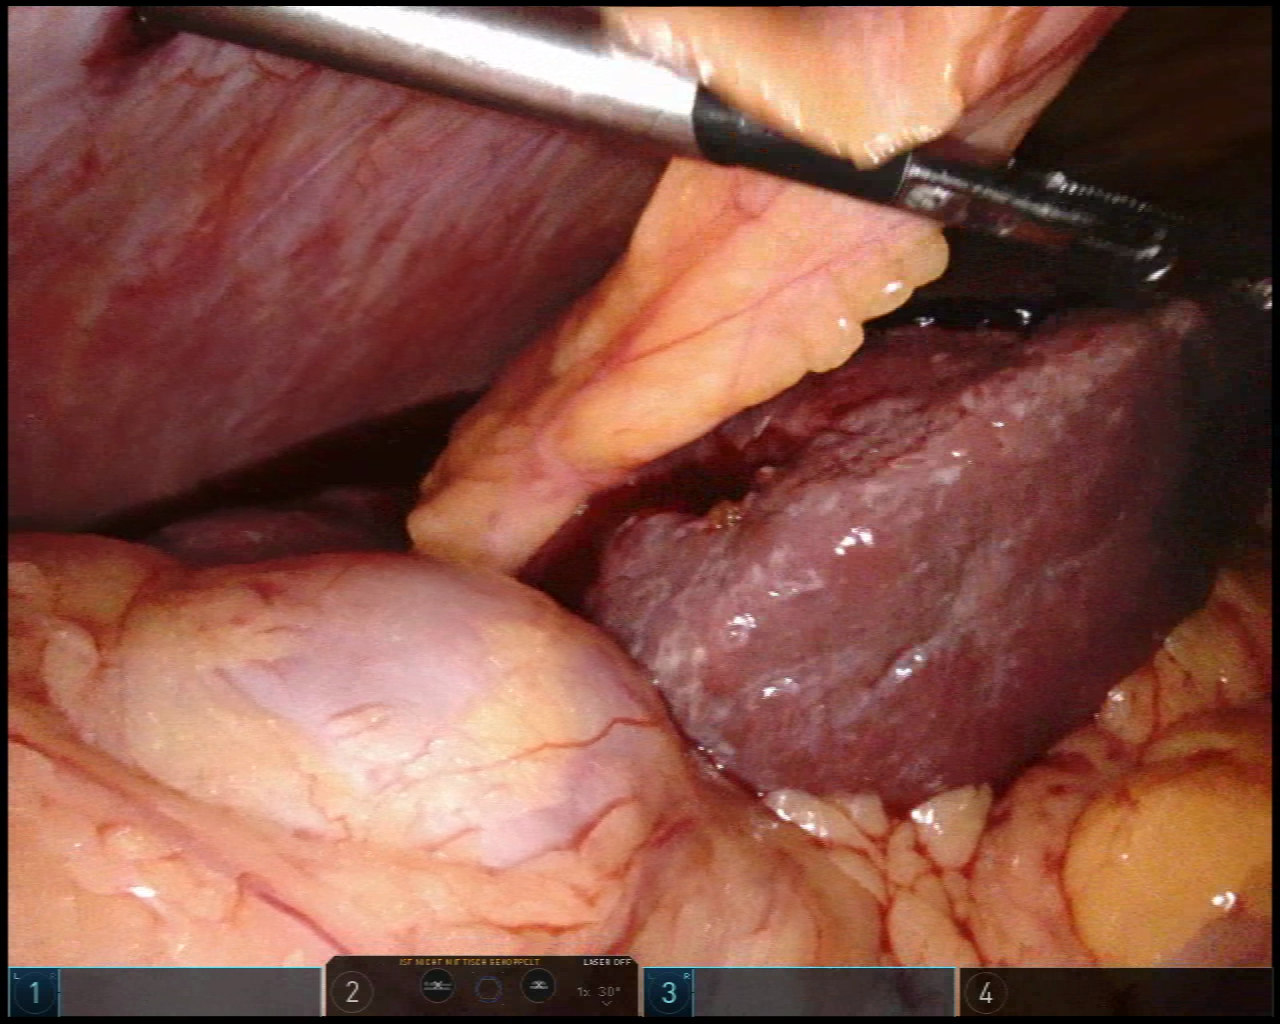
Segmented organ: liver
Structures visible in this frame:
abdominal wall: yes
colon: yes
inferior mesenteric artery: no
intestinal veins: no
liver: yes
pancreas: no
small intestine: no
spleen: no
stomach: no
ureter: no
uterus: no
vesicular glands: no